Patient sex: M
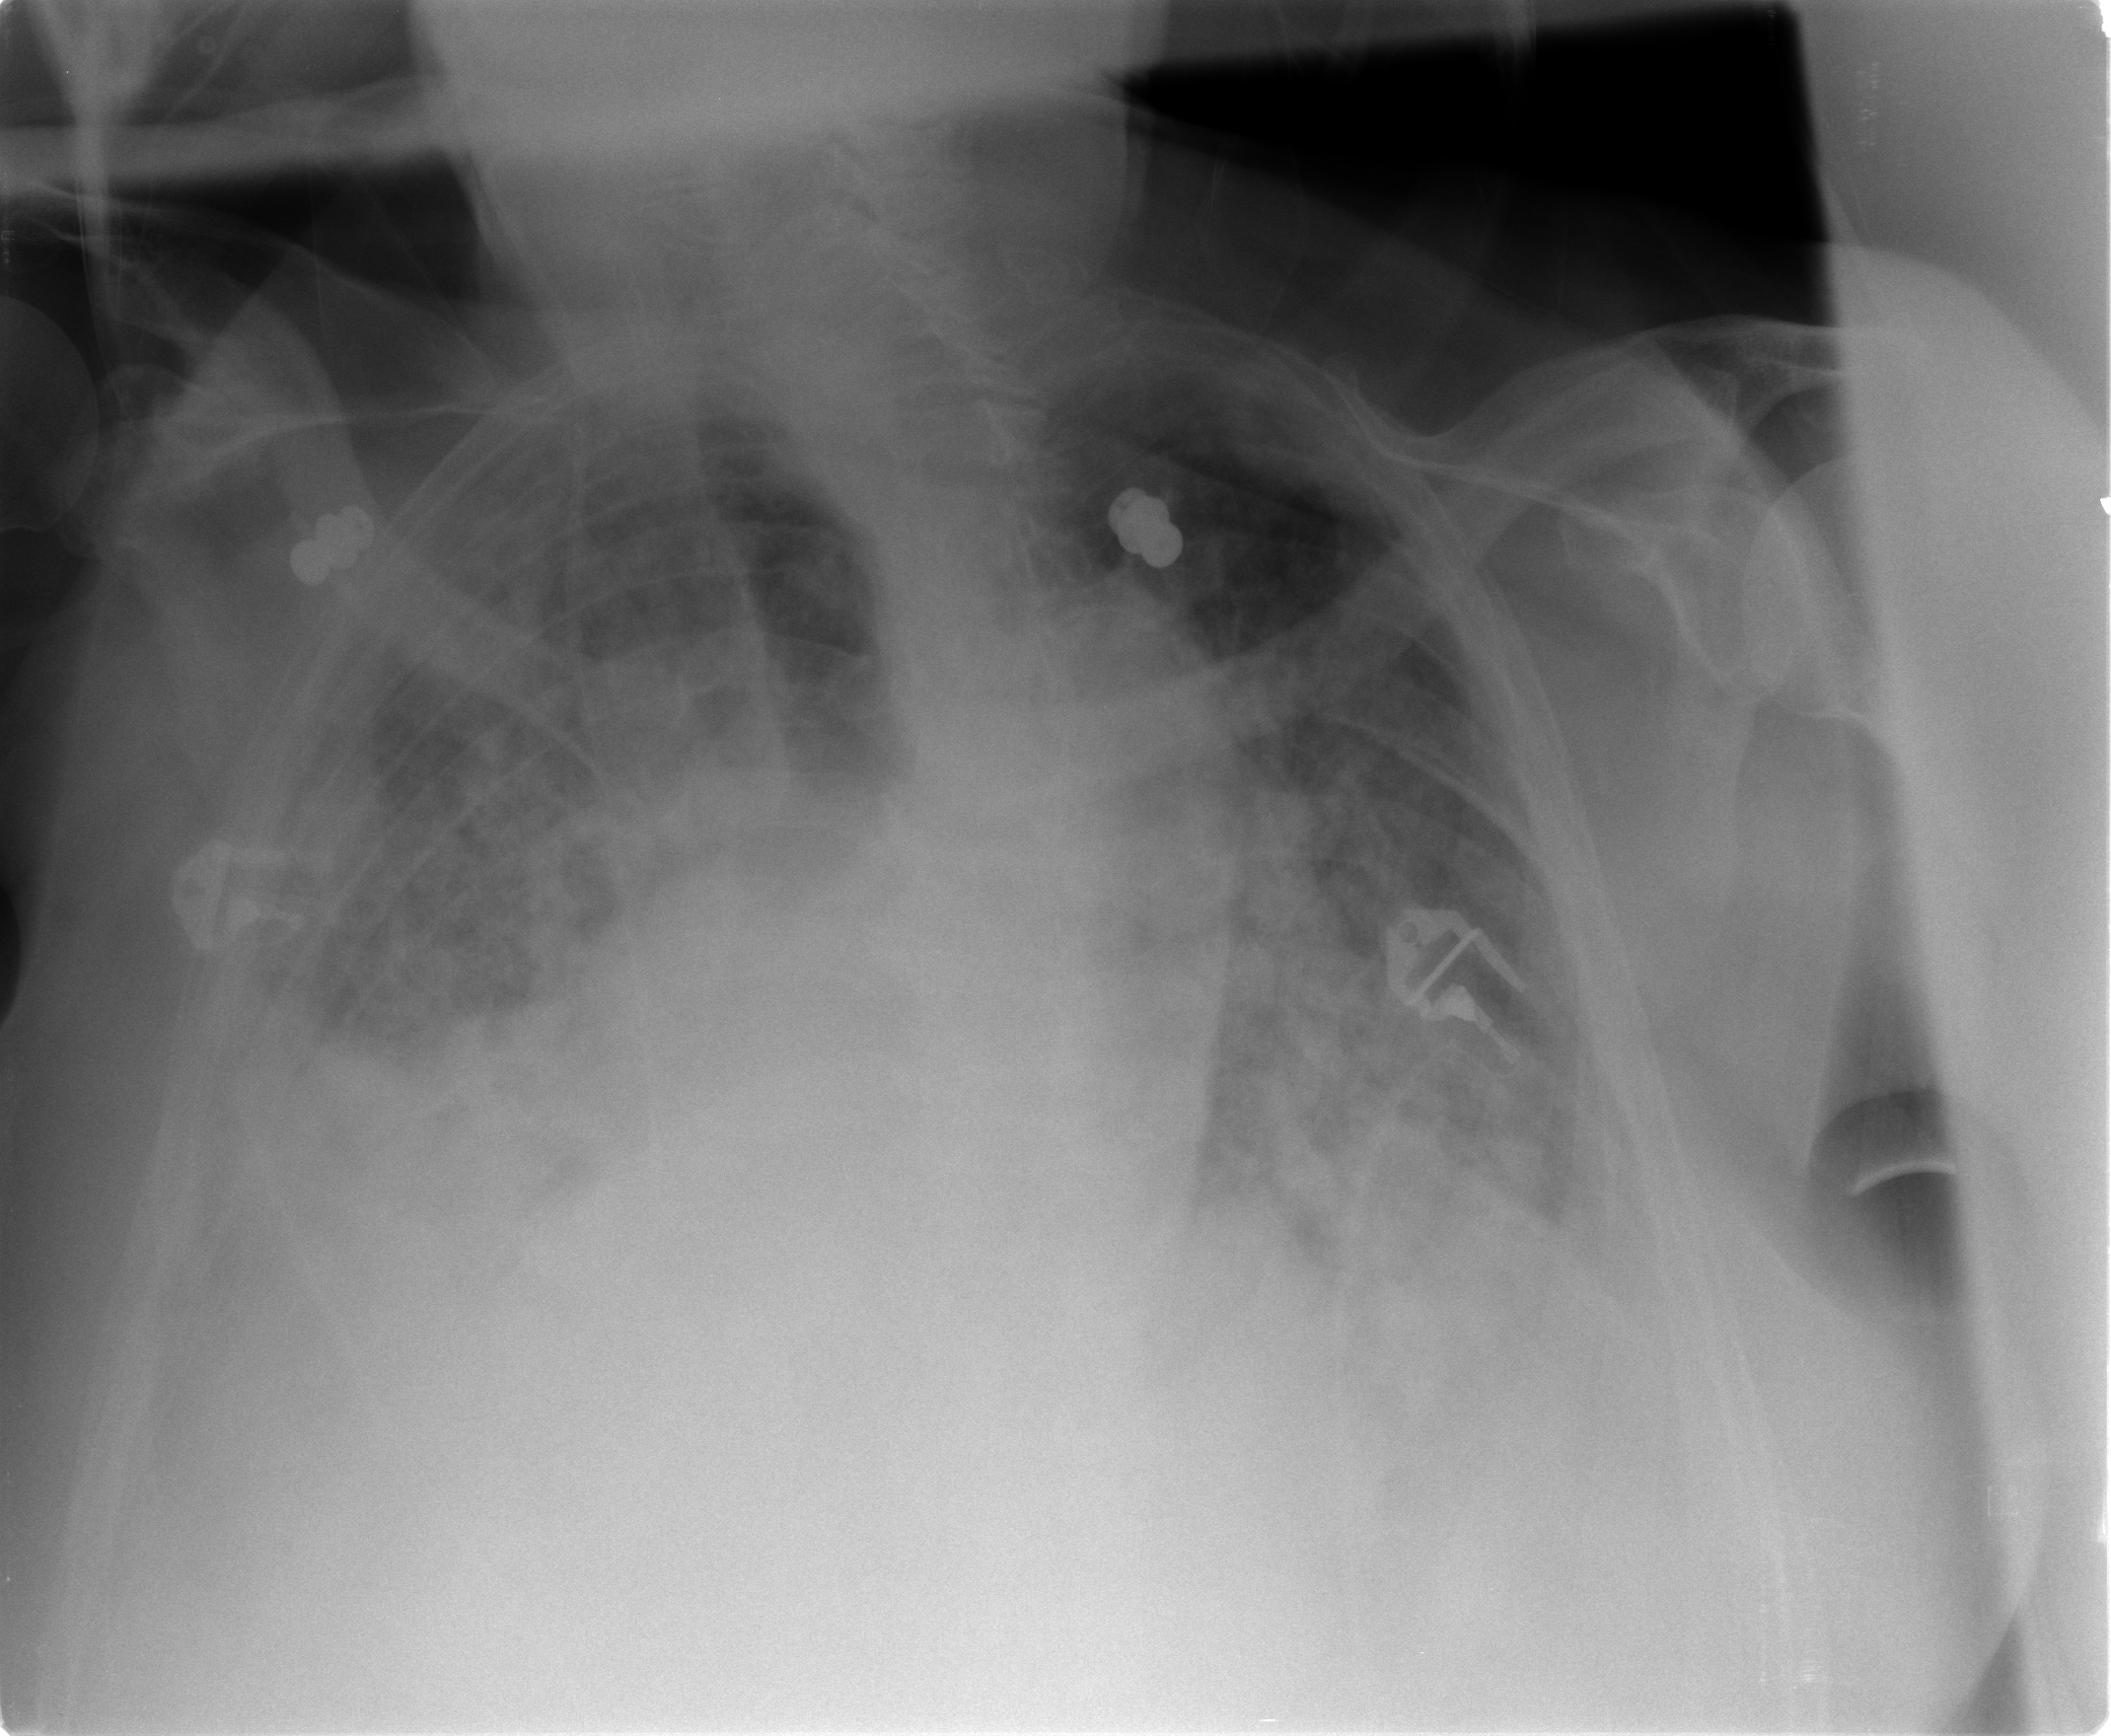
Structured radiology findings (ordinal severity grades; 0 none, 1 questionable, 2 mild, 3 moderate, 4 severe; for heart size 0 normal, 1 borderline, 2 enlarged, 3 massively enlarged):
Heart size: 2
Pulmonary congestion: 3
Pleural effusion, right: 2
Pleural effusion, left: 2
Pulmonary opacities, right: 4
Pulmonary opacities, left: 3
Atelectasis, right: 3
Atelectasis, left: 3